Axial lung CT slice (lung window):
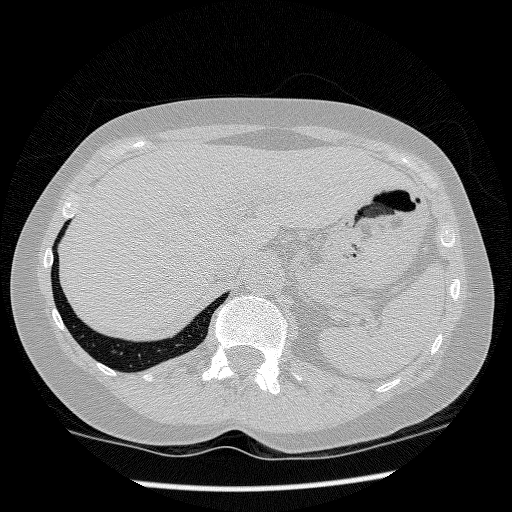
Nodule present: no